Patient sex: M
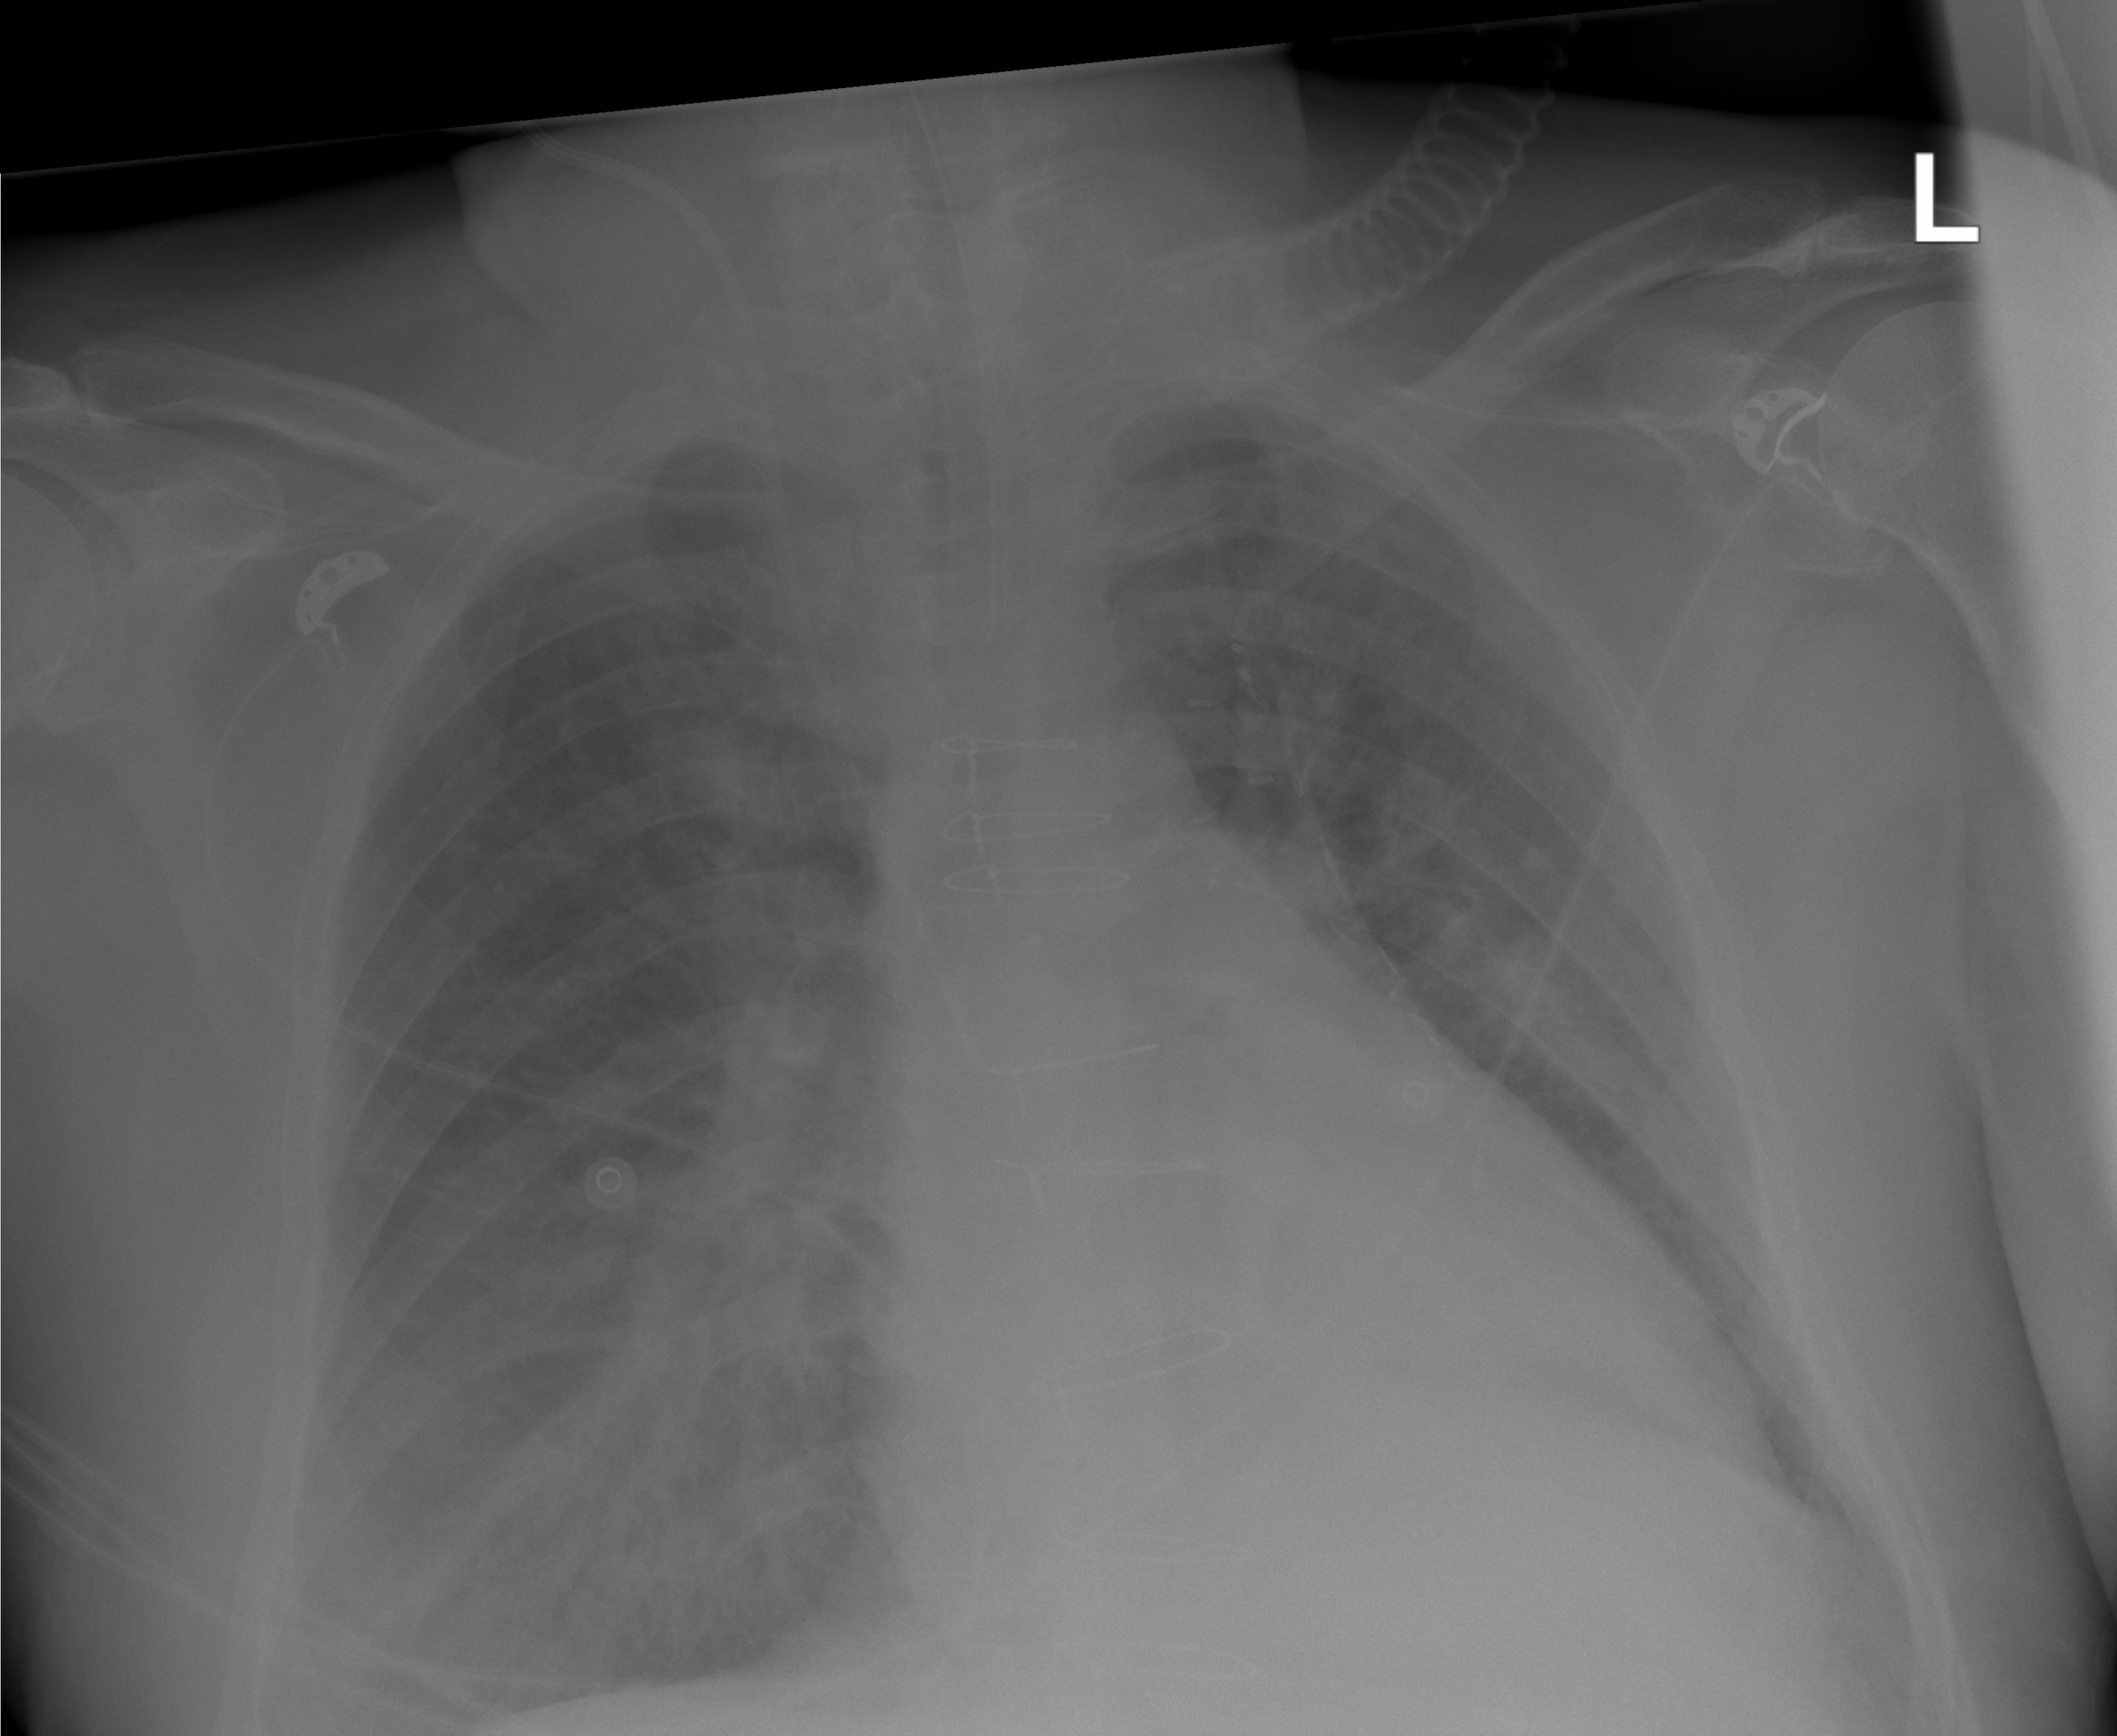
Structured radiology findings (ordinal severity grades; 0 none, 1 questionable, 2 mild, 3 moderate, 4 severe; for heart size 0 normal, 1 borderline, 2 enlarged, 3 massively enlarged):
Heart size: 1
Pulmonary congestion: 1
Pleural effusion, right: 0
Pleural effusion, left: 0
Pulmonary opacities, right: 2
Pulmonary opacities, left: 2
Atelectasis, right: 0
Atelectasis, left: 0